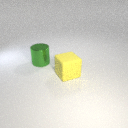
large yellow rubber cube to the right of large green metal cylinder